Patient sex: F
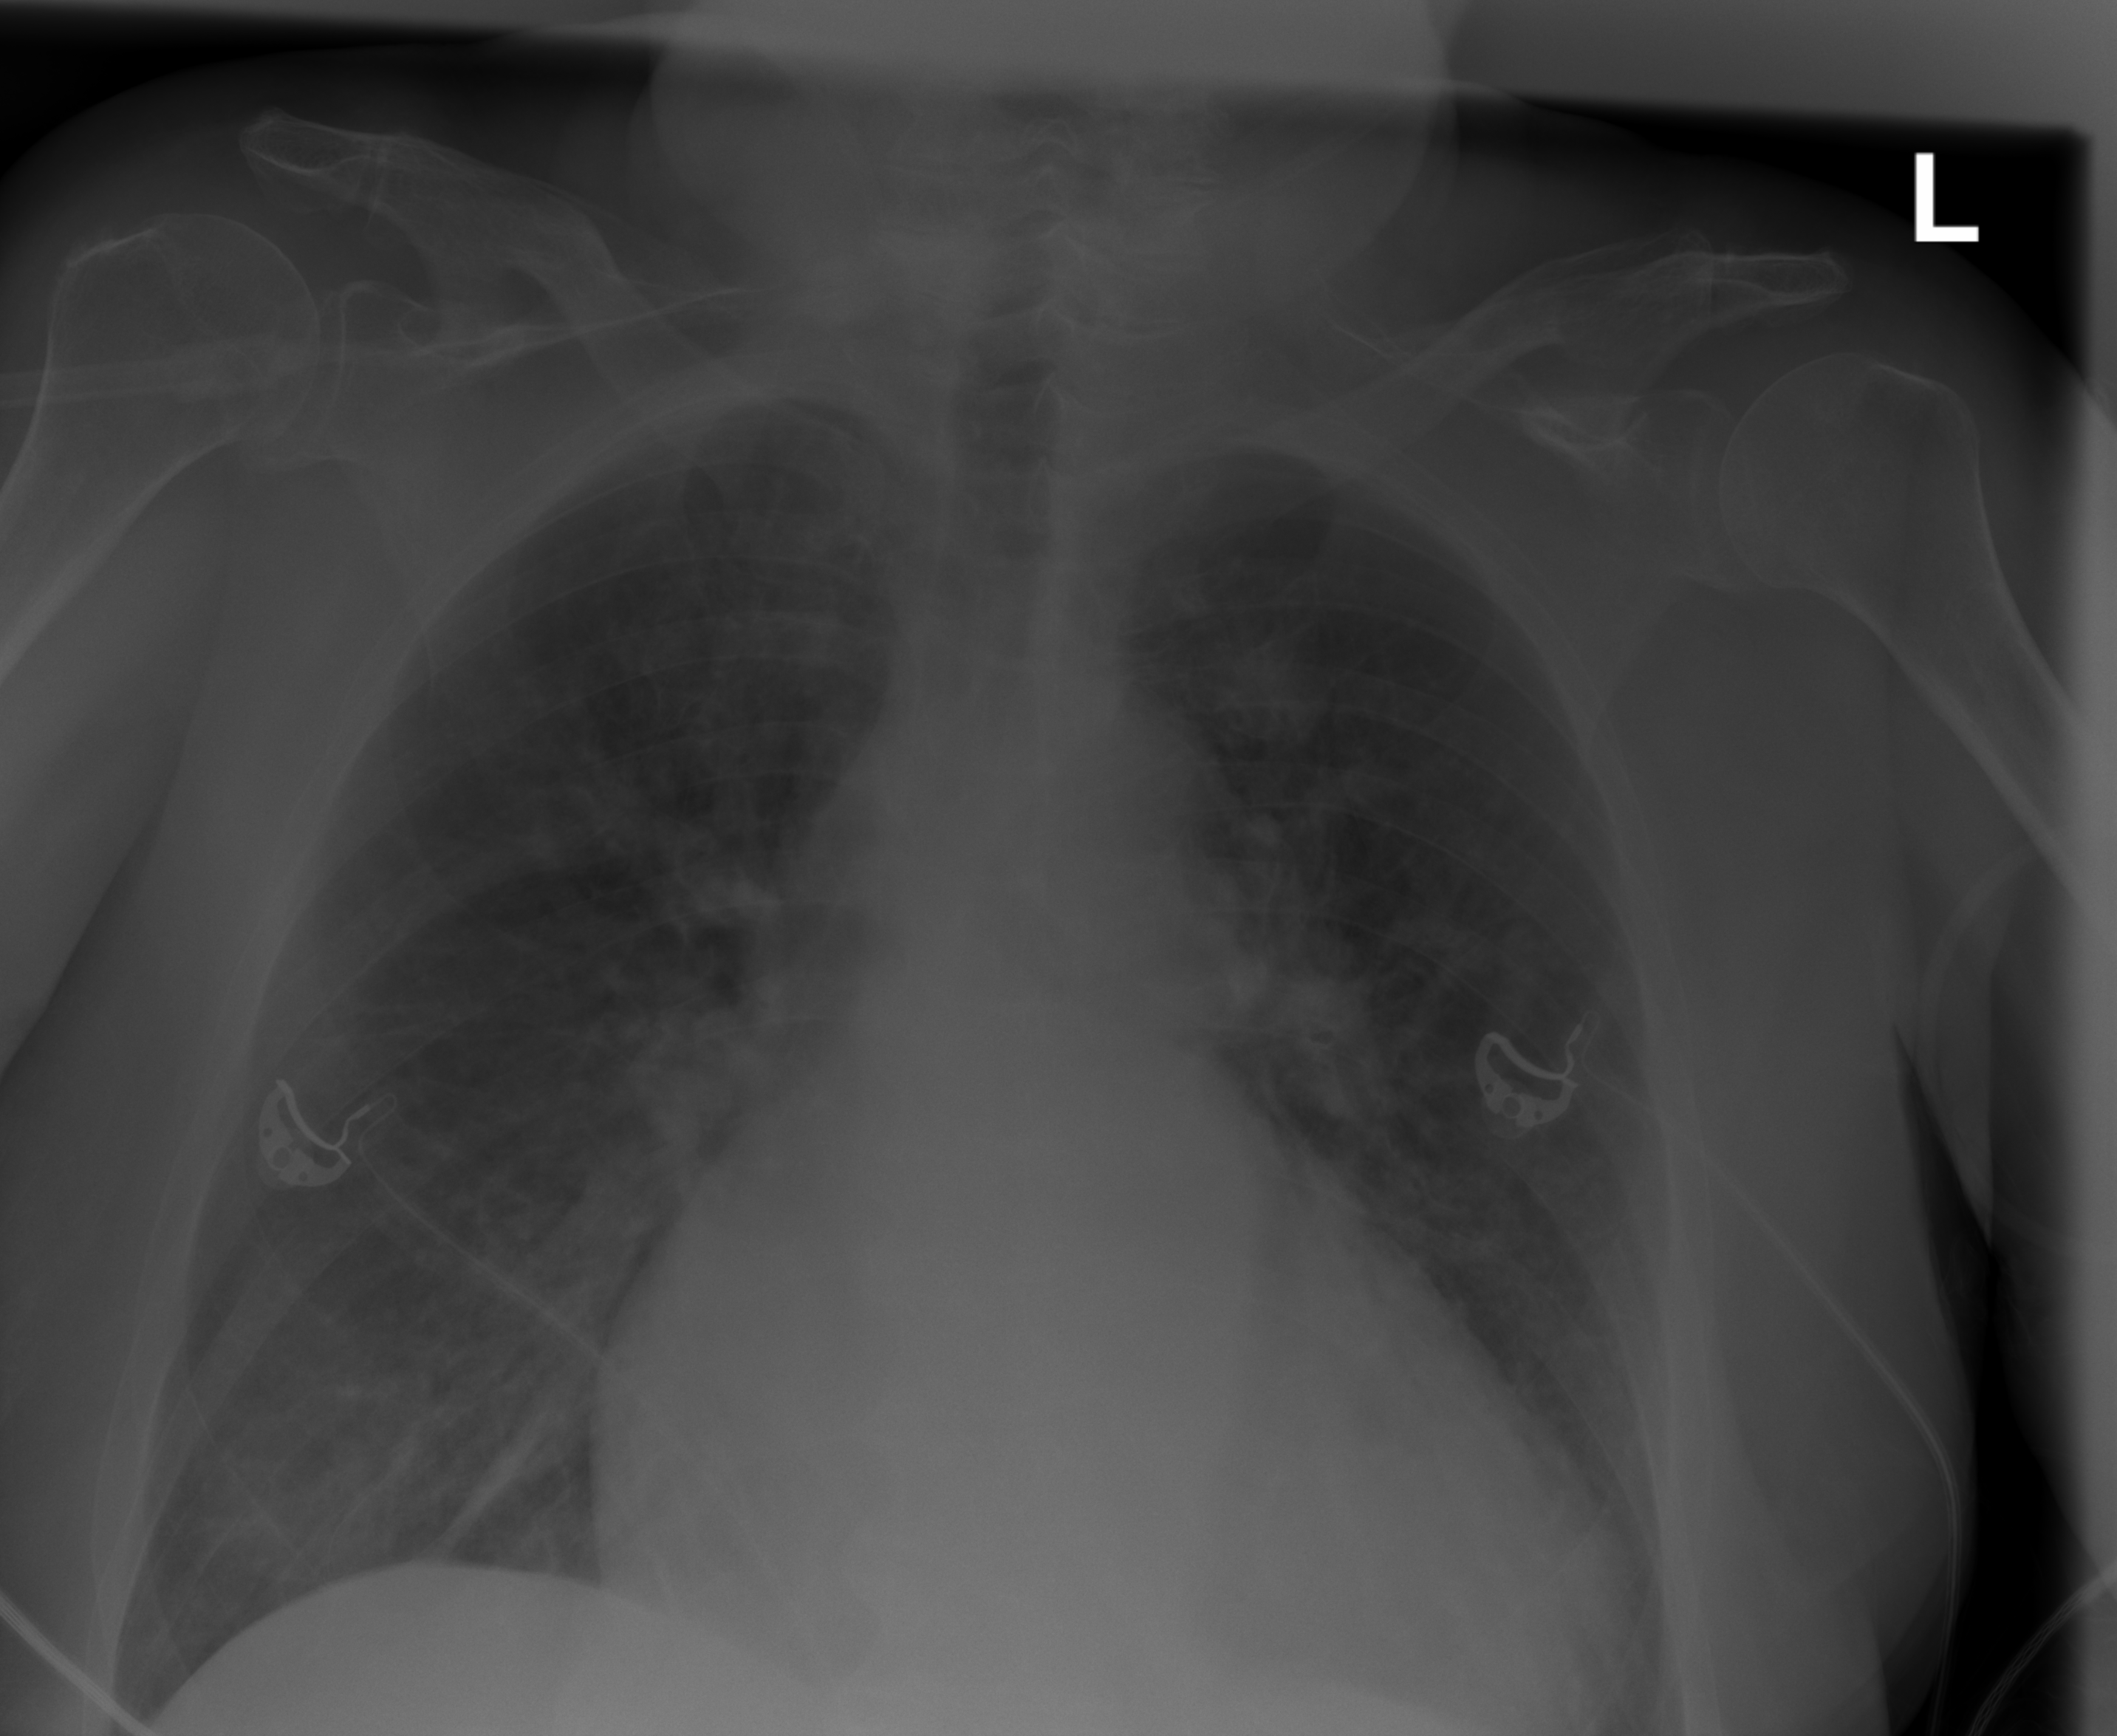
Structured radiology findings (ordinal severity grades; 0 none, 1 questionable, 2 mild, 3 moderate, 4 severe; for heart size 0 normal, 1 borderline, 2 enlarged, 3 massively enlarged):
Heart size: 3
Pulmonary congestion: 2
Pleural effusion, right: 0
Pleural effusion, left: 0
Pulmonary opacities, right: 0
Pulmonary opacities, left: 0
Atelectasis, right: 0
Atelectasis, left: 0